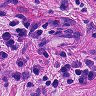
Metastatic tissue present: no